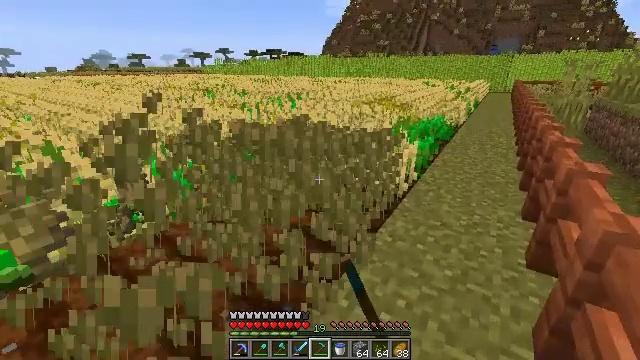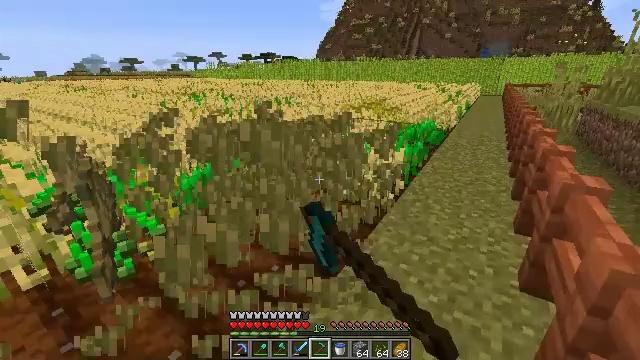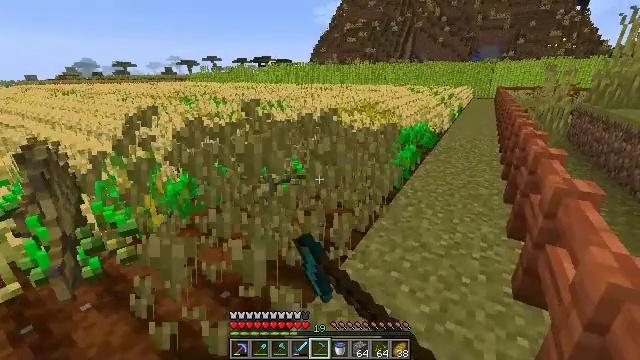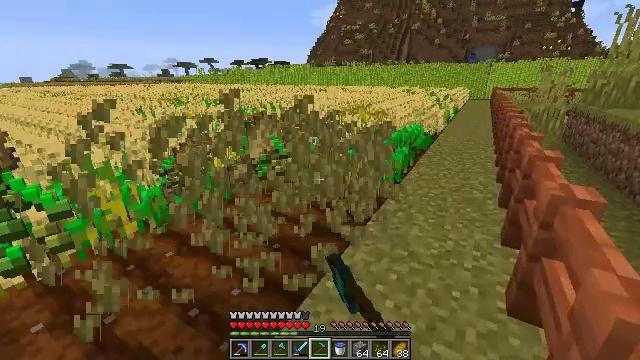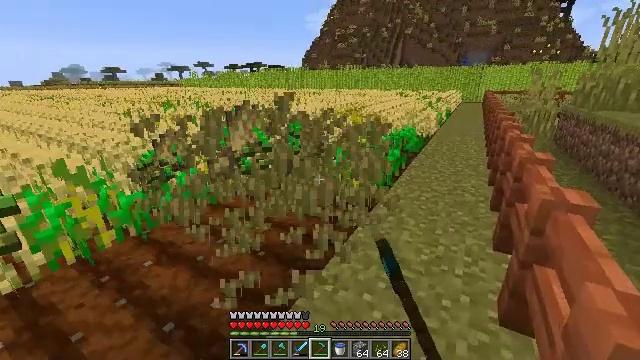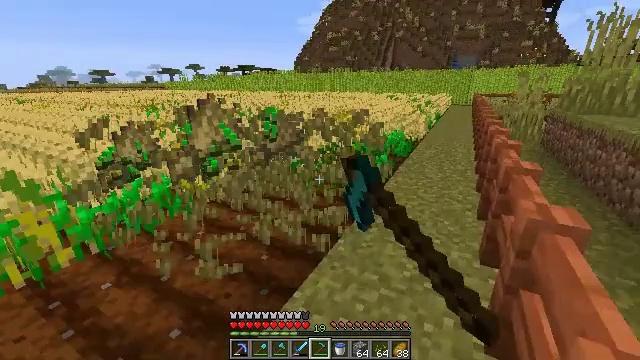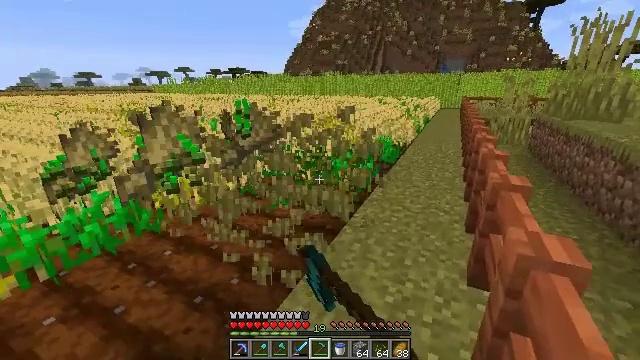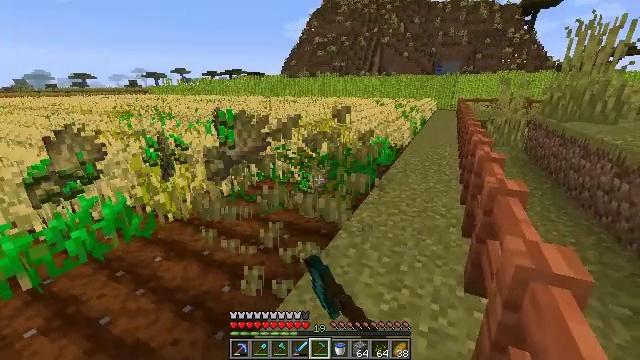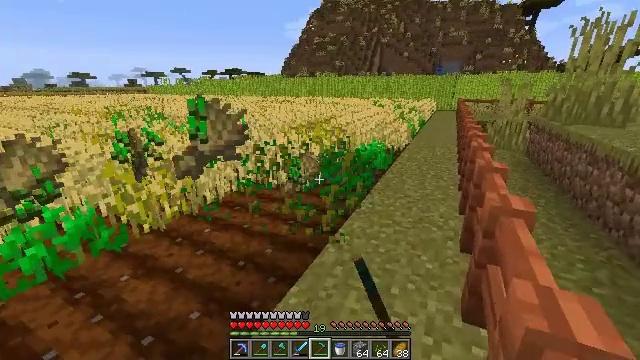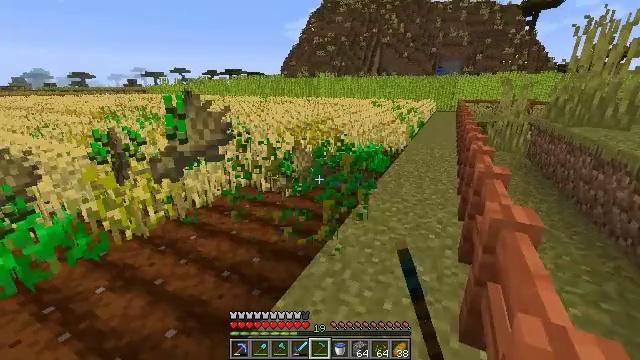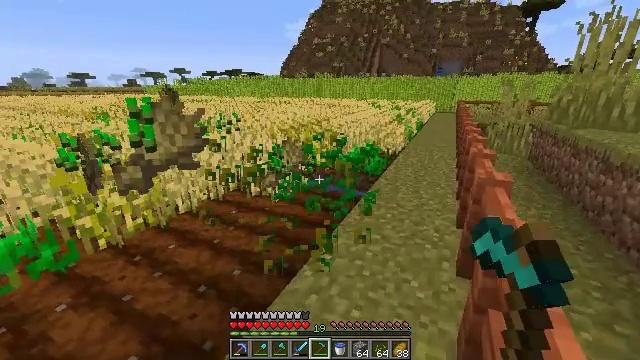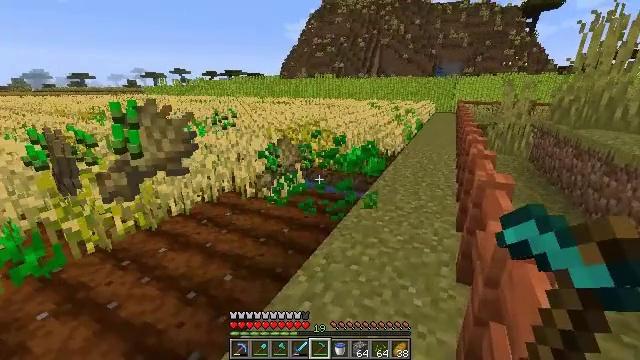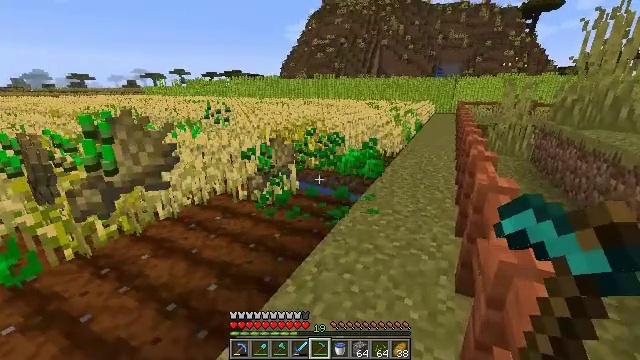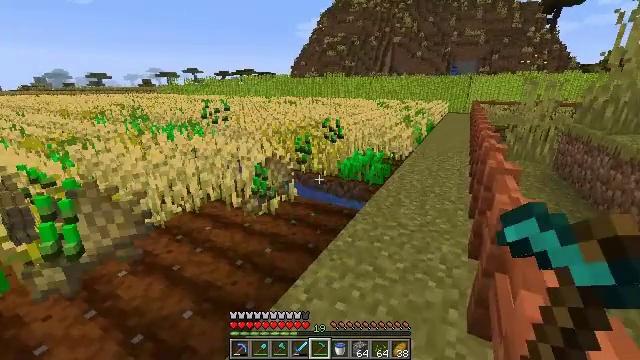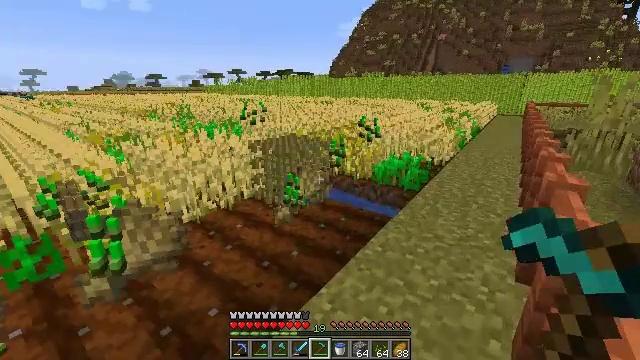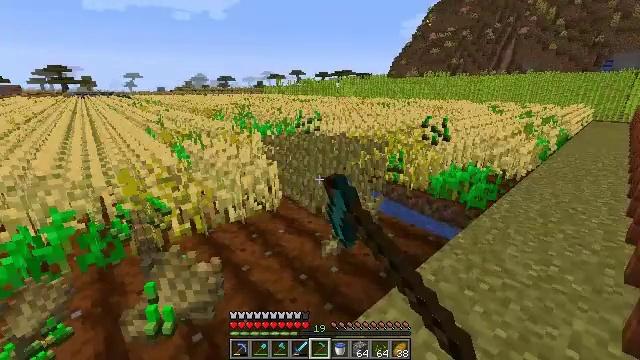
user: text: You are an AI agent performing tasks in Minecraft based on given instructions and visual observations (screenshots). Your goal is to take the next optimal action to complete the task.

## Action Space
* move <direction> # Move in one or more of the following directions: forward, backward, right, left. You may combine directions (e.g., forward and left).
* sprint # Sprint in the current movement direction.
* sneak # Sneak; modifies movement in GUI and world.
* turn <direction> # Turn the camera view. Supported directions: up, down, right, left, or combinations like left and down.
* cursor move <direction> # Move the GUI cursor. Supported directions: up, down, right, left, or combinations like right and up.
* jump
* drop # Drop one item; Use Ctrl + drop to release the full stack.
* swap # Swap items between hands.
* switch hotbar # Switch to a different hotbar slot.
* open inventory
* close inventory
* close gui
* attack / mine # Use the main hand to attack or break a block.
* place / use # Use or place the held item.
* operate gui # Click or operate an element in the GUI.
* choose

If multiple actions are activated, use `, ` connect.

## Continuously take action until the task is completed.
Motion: motion action
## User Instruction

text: Harvest wheat from the field.
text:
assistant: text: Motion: move forward and move right, turn right, attack / mine
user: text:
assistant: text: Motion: move forward and move right, turn right, attack / mine
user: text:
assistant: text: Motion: move forward and move right, attack / mine
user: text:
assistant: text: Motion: move forward and move right, turn right, attack / mine
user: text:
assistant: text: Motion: move forward and move right, turn right, attack / mine
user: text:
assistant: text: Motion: move forward and move right, turn right, attack / mine
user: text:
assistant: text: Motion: move forward and move right, attack / mine
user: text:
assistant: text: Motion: move forward and move right, attack / mine
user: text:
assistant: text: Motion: move forward and move right, attack / mine
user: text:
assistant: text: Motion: move forward and move right, attack / mine
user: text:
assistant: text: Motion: move forward and move right, attack / mine
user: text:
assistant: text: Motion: move forward and move right, attack / mine
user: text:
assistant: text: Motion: move forward and move right, turn left, attack / mine
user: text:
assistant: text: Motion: move forward, turn left, attack / mine
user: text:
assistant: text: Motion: move forward, turn left, attack / mine
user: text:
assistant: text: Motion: move forward, turn left, attack / mine
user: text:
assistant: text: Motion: move forward and move left, turn left, attack / mine
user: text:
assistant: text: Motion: move forward and move left, turn left, attack / mine
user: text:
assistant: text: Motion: move forward and move left, turn left, attack / mine
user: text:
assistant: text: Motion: move forward and move left, turn left, attack / mine
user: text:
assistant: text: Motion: move forward and move left, turn left, attack / mine
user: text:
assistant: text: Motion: move forward and move left, turn left and down, attack / mine
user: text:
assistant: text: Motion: move left, turn left, attack / mine
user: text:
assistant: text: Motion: move left, turn left, attack / mine
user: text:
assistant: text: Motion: move left, attack / mine
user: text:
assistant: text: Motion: move forward and move left, attack / mine
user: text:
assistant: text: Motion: move forward and move left, attack / mine
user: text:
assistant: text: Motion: move forward and move left, attack / mine
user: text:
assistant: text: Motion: move forward, turn left, attack / mine
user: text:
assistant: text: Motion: turn left, attack / mine